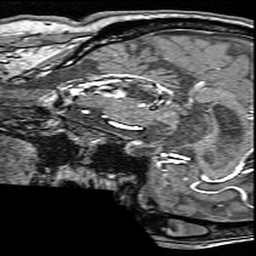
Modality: angio
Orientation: sagittal
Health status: ill
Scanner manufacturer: siemens
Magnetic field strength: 3 T
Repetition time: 0.023 s
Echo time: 0.00418 s